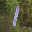
Label: 1